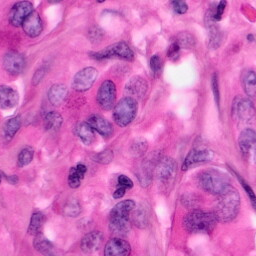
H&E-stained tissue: Pancreatic